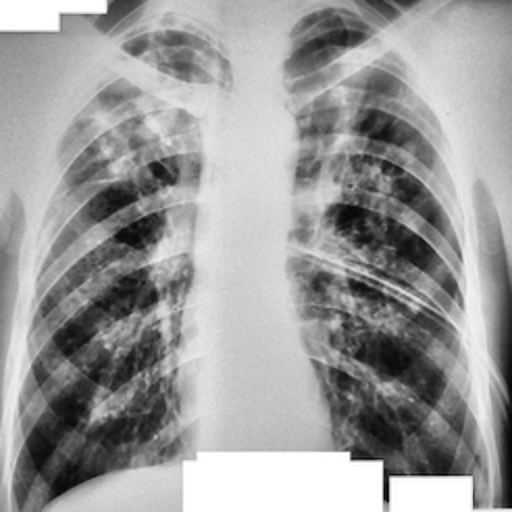
Finding: TUBERCULOSIS